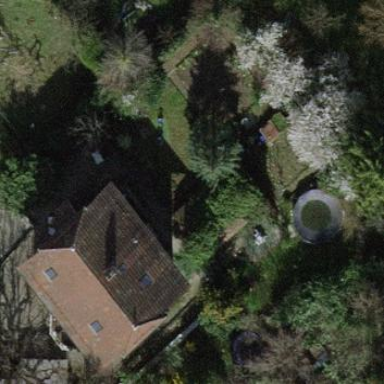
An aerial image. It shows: Garden surrounded by fence.